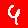
Digit: 4